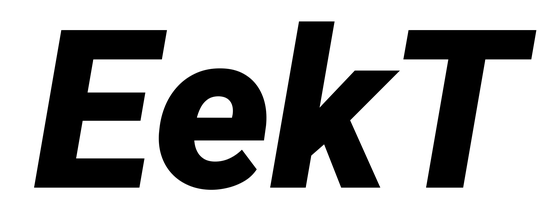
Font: Roboto-Italic_Black_Italic